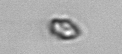
Label: Heterocapsa_rotundata